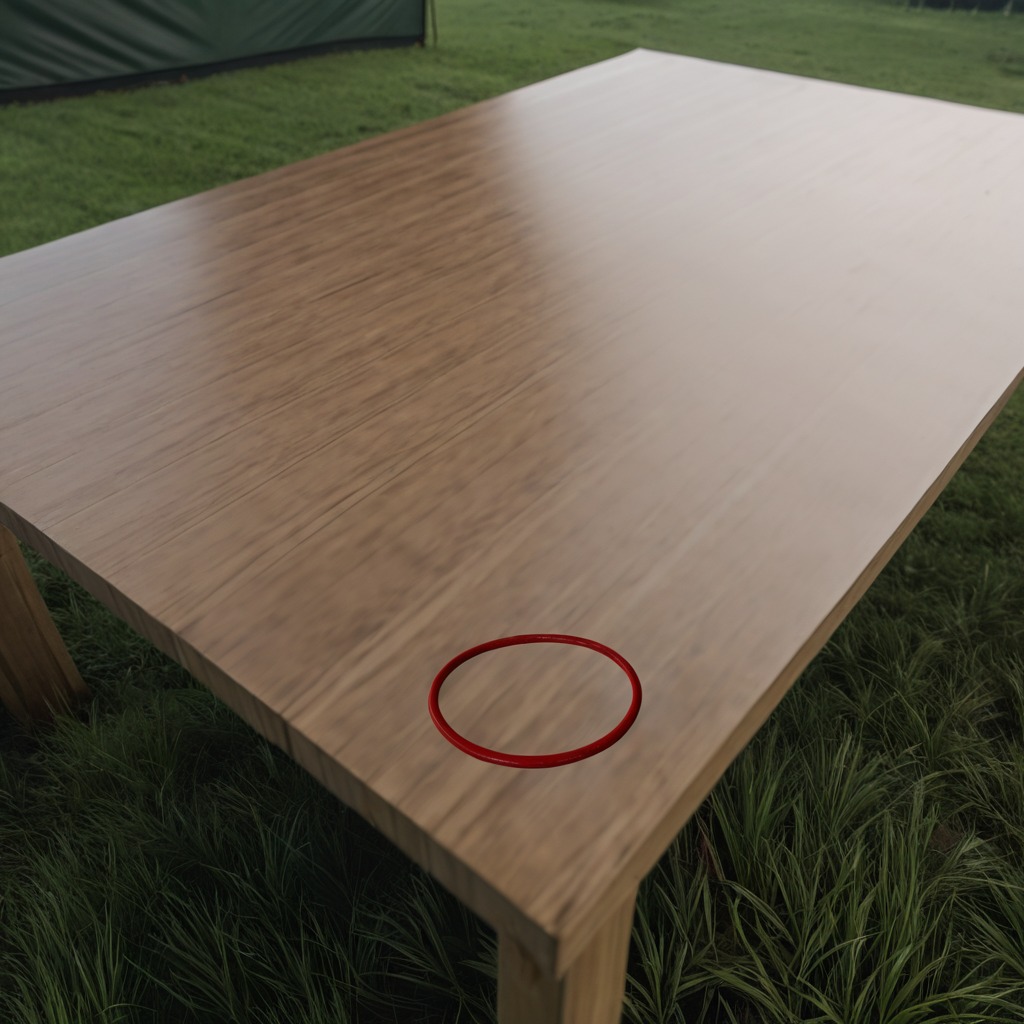
A rubber O-ring is lying on the wooden table.